Interaction volume radius: 5 \u00c5
Interaction volume height: 15 \u00c5
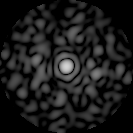
Disorder parameter: 0.883